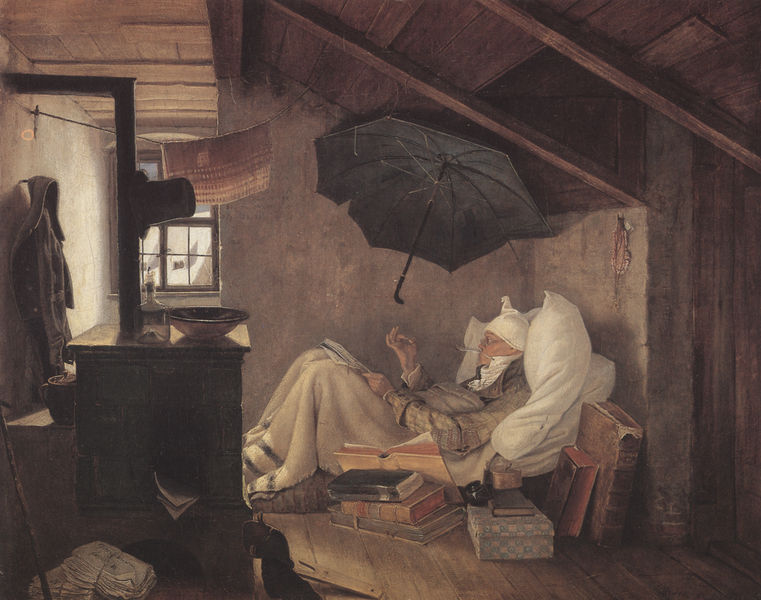
Titel: Der arme Poet
Künstler: Carl Spitzweg
Standort: Berlin
Institution: Alte Nationalgalerie
Schlagwörter: feder, gemälde, hand, mann, umhang, weiß, braun, fenster, finger, holz, hut, licht, raum, schwarz, zimmer, blick, dach, regenschirm, schirm, tuch, haube, malerei, zylinder, flasche, jacke, mütze, wand, arm, arme, schale, schüssel, teller, bild, öl, einsamkeit, kalt, nass, sonne, boden, interieur, mantel, decke, innen, nachthemd, zilinder, kamin, ofen, stock, krug, bücher, kommode, papier, liegen, kisten, wäscheleine, stab, leine, tag, dielen, friedrich, kissen, spitz, diele, holzboden, dichter, poet, lesen, handtuch, kerze, bett, stube, kammer, laken, matratze, regen, fussboden, carl spitzweg, spitzweg, krank, buch, feuchtigkeit, zeitung, brille, staub, literatur, kiste, schachtel, stiefel, holzdecke, kreativ, schimmel, karton, bademantel, zigarette, blick nach draussen, kranker, schreiben, krankheit, müde, schräge, tintenfass, caspar david friedrich, carl, armut, dachboden, holzbalken, kachelofen, gebälk, dachgeschoss, dachkammer, dachschräge, spizweg, bet, box, kopfkissen, waschschüssel, deskriptiv, feucht, ofenrohr, trist, schlafmütze, schlafanzug, zeitungen, mante, der arme poet, anekdote, armer poet, schlafhaube, unterm dach, dachzimmer, dachstube, bettmütze, regenschrim, bartbinder, der kranke dichter, stiefelknecht, alter südlicher friedhof münchen, wohnheim, zylkinder, lspitzweg, regenschir, naachtmütze, z<linder